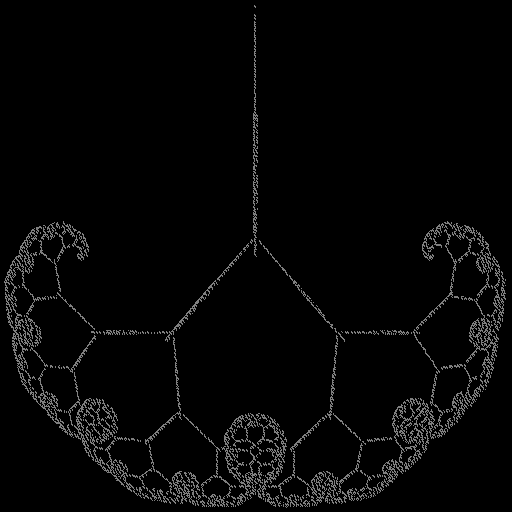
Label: sticks